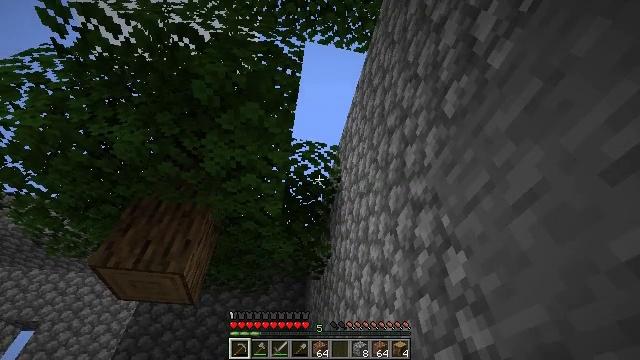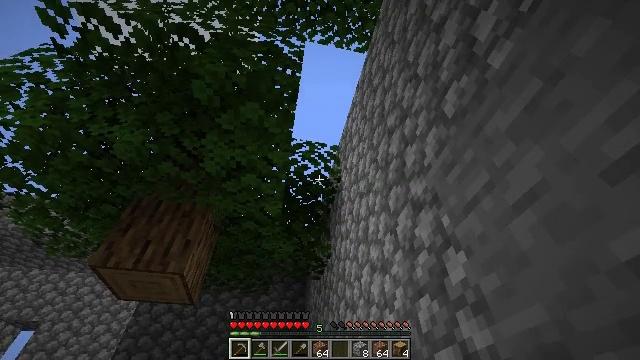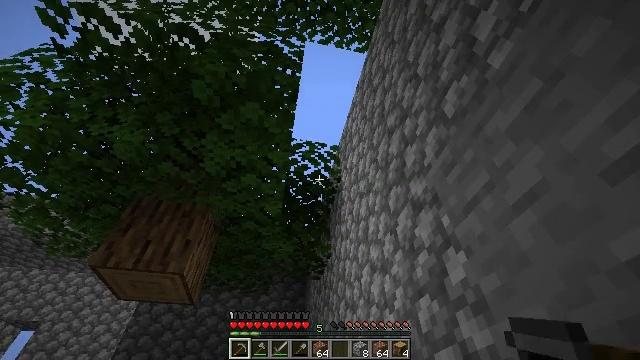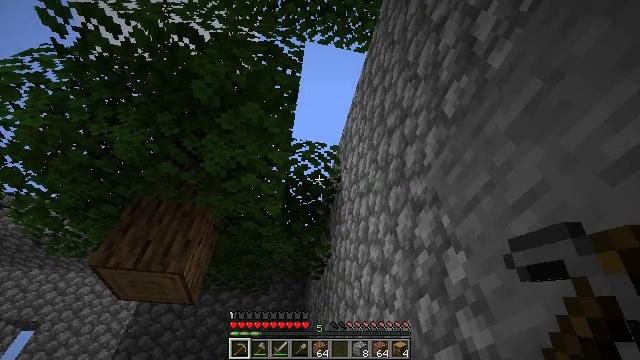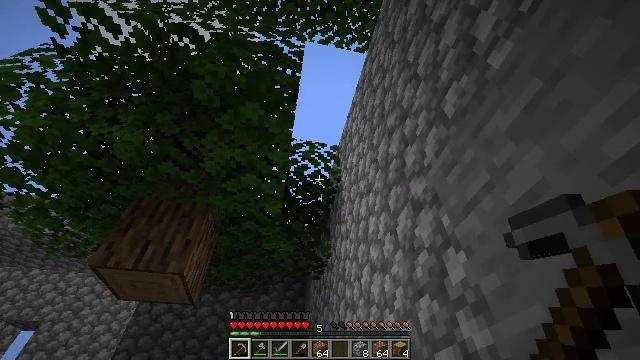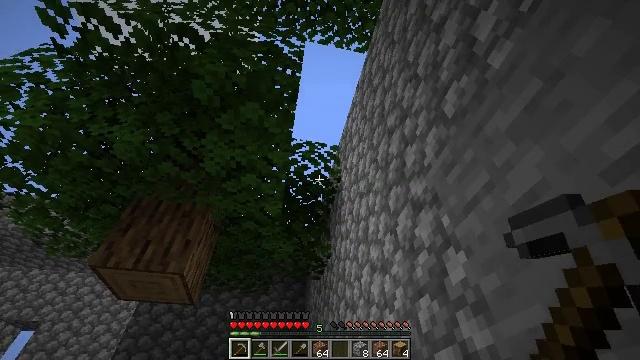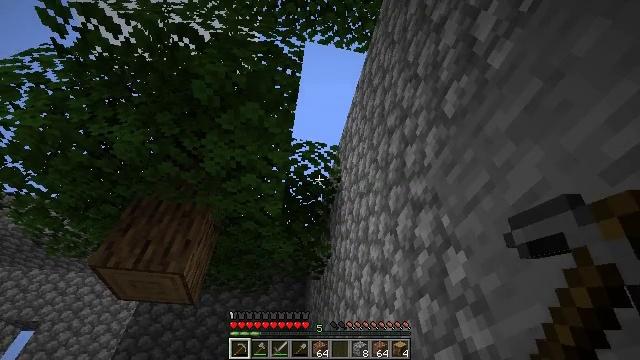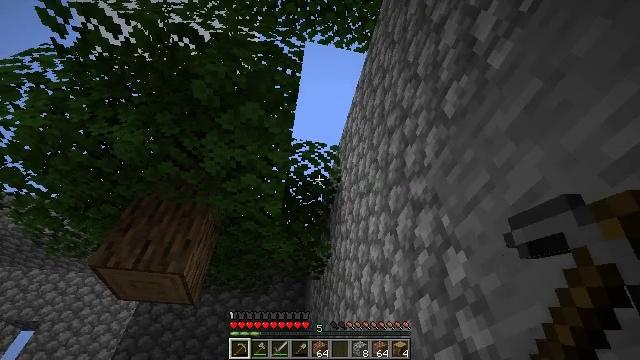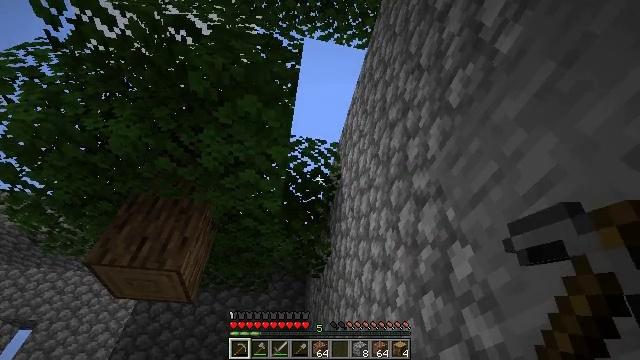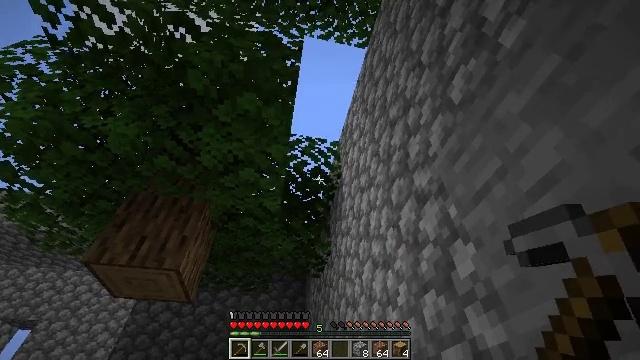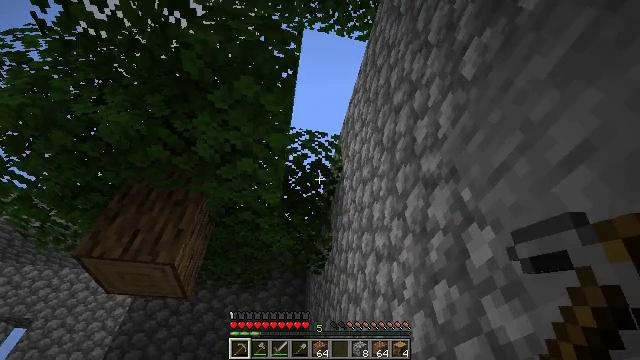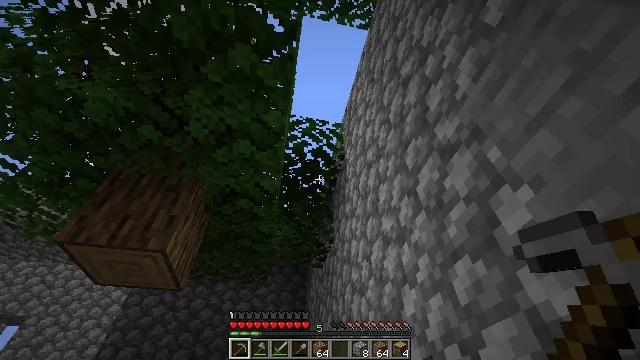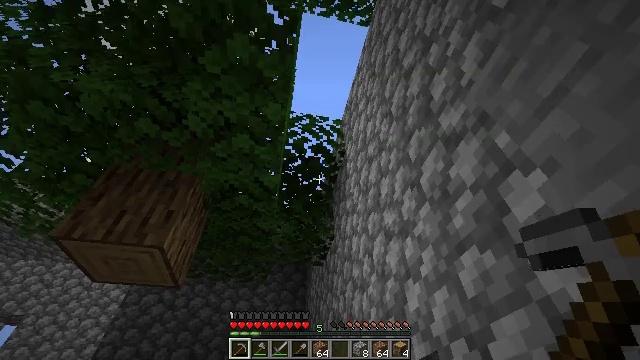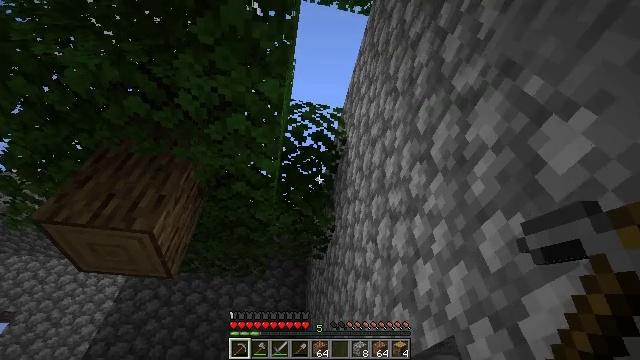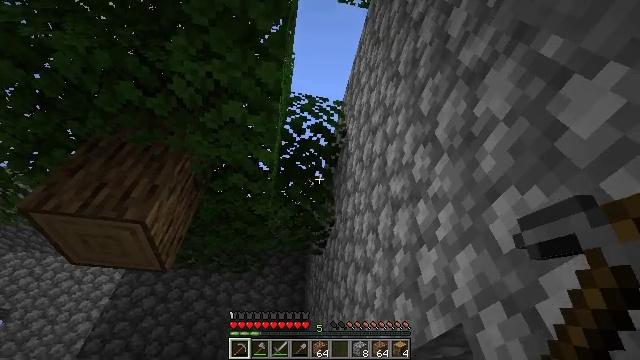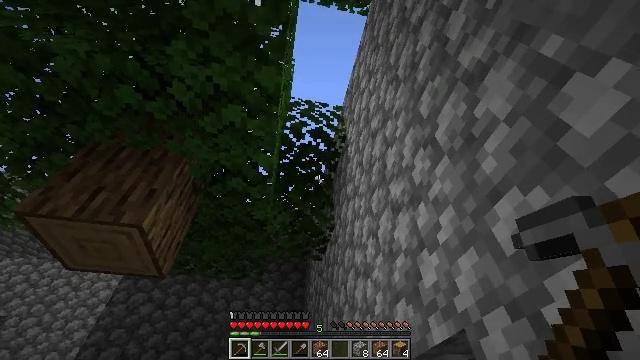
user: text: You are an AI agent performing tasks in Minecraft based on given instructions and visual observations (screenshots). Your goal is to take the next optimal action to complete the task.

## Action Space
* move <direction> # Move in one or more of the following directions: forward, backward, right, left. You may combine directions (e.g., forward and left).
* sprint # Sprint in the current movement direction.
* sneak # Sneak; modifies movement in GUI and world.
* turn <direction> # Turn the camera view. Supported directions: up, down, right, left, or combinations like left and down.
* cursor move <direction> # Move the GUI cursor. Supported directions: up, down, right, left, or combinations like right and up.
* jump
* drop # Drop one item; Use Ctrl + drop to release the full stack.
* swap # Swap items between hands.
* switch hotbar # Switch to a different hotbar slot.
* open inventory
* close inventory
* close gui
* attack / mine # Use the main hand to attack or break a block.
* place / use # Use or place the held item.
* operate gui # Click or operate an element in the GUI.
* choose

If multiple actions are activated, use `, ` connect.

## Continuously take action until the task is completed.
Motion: motion action
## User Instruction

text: Collect some oak leaves.
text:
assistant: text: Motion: attack / mine
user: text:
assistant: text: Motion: attack / mine
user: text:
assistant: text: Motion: attack / mine
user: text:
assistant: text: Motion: attack / mine
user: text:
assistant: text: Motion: attack / mine
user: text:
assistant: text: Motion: attack / mine
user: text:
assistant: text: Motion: attack / mine
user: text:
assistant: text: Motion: move forward, attack / mine
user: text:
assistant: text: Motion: move forward, attack / mine
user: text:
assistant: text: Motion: move forward, attack / mine
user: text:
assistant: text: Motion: move forward, attack / mine
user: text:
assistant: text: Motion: move forward, attack / mine
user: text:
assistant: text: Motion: attack / mine
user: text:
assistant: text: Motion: attack / mine
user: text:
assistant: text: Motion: turn up, attack / mine
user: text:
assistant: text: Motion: turn up, attack / mine
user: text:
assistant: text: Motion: attack / mine
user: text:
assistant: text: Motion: attack / mine
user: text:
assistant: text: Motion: turn up, attack / mine
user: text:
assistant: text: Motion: turn up, attack / mine
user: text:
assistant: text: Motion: turn up, attack / mine
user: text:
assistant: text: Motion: turn up, attack / mine
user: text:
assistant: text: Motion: turn up, attack / mine
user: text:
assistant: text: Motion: attack / mine
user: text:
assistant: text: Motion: move forward, attack / mine
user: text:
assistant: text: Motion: move forward, attack / mine
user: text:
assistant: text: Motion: move forward, attack / mine
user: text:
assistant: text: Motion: move forward, attack / mine
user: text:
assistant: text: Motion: move forward, attack / mine
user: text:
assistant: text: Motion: attack / mine